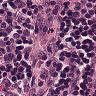
Metastatic tissue present: no